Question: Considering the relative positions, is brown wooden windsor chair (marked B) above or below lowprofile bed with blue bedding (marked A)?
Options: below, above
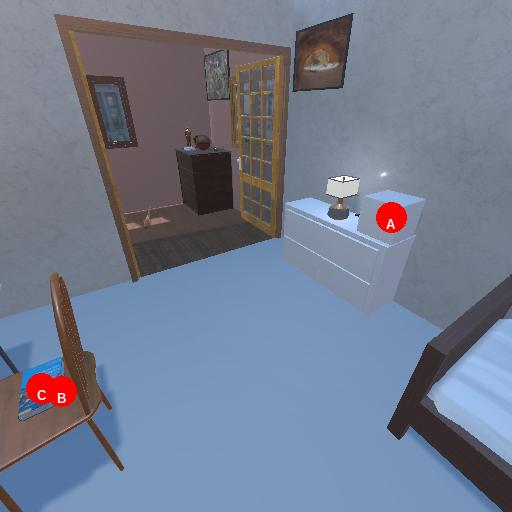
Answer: below